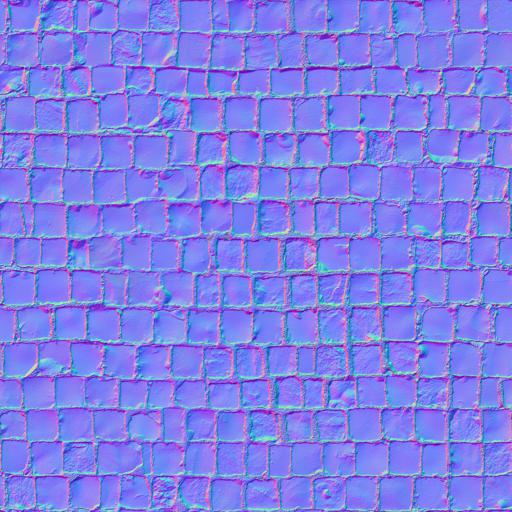
cobble cobblestone gray grey medival pavement paving stones stone